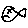
Label: fish